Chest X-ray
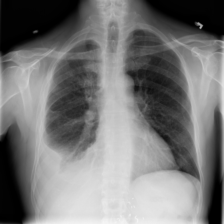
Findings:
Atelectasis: negative
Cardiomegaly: negative
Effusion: negative
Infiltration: negative
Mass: negative
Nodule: negative
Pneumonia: negative
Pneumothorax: negative
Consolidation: negative
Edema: negative
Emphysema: negative
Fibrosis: negative
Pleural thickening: negative
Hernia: negative